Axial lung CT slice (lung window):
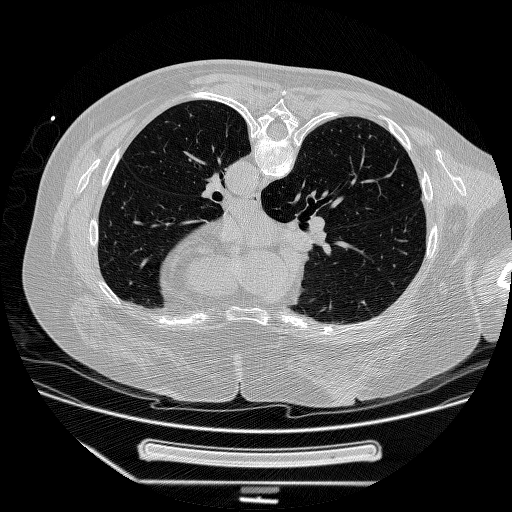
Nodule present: no